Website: home-depot
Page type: delivery-shipping
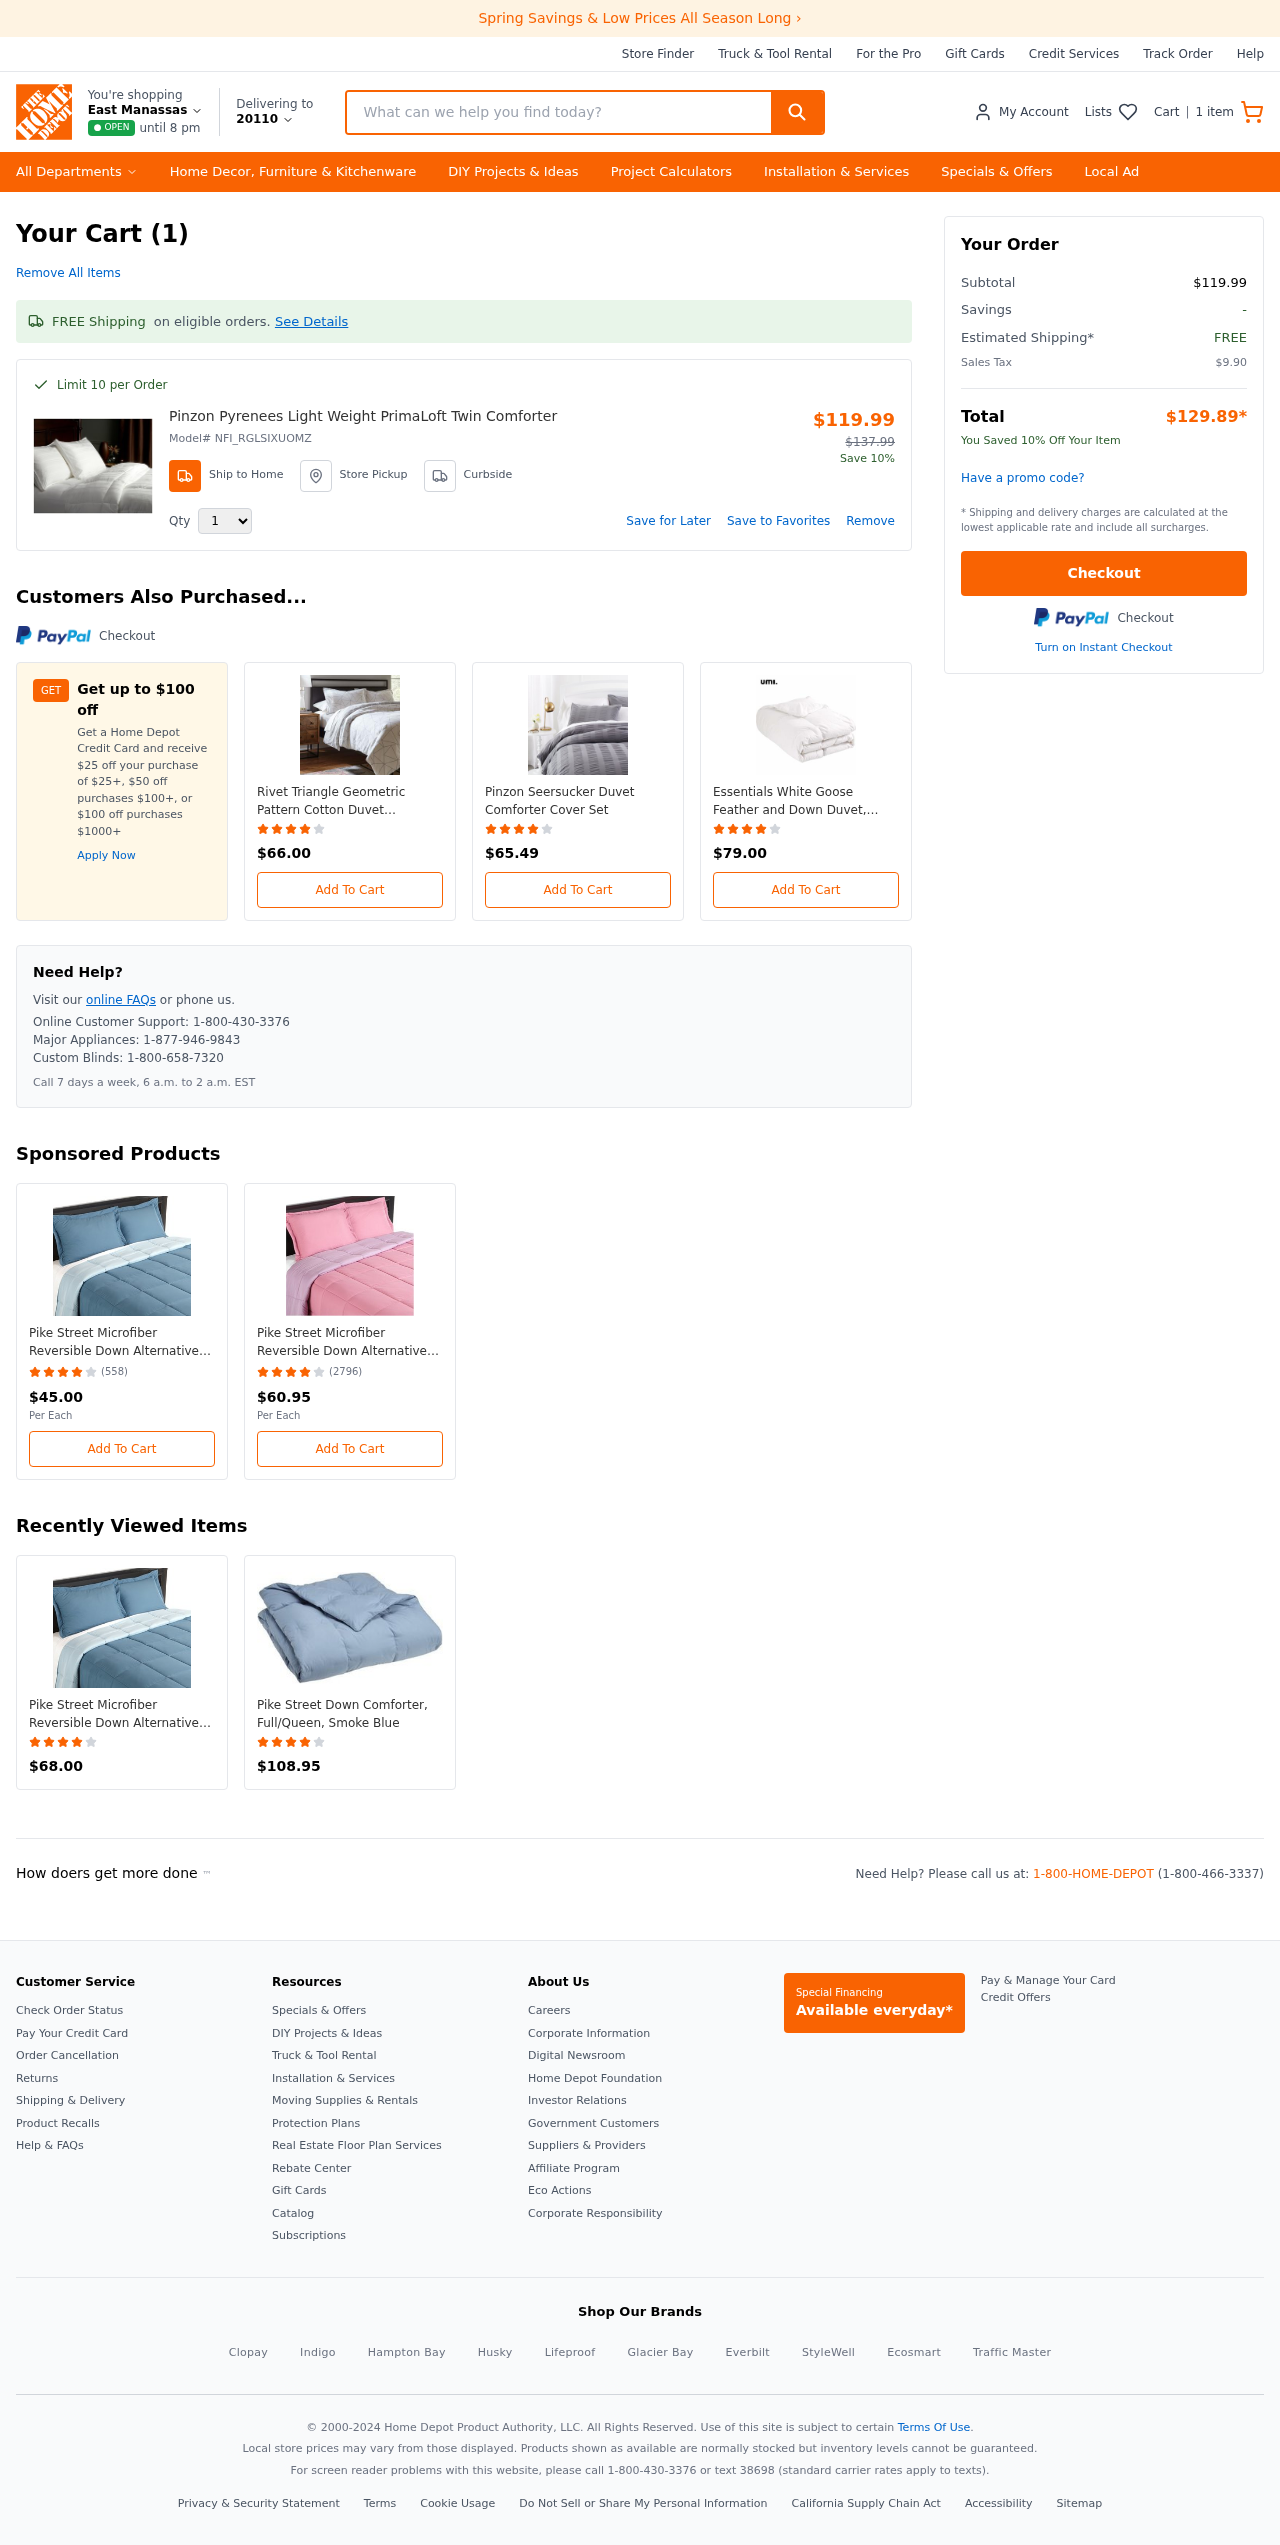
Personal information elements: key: PII_CITY_STATE
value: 20110
Product elements: key: PRODUCT1_NAME
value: Pinzon Pyrenees Light Weight PrimaLoft Twin Comforter
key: PRODUCT1_PRICE
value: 119.99
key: PRODUCT1_QUANTITY
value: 1
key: PRODUCT2_NAME
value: Rivet Triangle Geometric Pattern Cotton Duvet Comforter Cover Set
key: PRODUCT2_PRICE
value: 66
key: PRODUCT2_RATING
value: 4.9
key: PRODUCT3_NAME
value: Pinzon Seersucker Duvet Comforter Cover Set
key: PRODUCT3_PRICE
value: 65.49
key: PRODUCT3_RATING
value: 4.2
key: PRODUCT4_NAME
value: Essentials White Goose Feather and Down Duvet, Lightweight Quilt Comforter with 100% Cotton Cover, 2
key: PRODUCT4_PRICE
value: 79
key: PRODUCT4_RATING
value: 4.3
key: PRODUCT5_NAME
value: Pike Street Microfiber Reversible Down Alternative Twin Extra-Long Comforter Set, Smokey Blue/Sky
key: PRODUCT5_NUM_RATINGS
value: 558
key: PRODUCT5_PRICE
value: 45
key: PRODUCT5_RATING
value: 4.1
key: PRODUCT6_NAME
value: Pike Street Microfiber Reversible Down Alternative Twin Extra-Long Comforter Set, Pink/Lilac
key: PRODUCT6_NUM_RATINGS
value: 2796
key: PRODUCT6_PRICE
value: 60.95
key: PRODUCT6_RATING
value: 4.8
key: PRODUCT7_NAME
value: Pike Street Microfiber Reversible Down Alternative King Comforter Set, Smokey Blue/Sky
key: PRODUCT7_PRICE
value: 68
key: PRODUCT7_RATING
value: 4.4
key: PRODUCT8_NAME
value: Pike Street Down Comforter, Full/Queen, Smoke Blue
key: PRODUCT8_PRICE
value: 108.95
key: PRODUCT8_RATING
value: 4.6
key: PRODUCT1_MODEL_ID
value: NFI_RGLSIXUOMZ
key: PRODUCT1_ORIGINAL_PRICE
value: $137.99
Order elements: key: ORDER_NUM_ITEMS
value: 1
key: ORDER_NUM_ITEMS
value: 1 item
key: ORDER_SUBTOTAL
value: $119.99
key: ORDER_TAX
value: $9.90
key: ORDER_TOTAL
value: $129.89
Search elements: key: HEADER_SEARCH
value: What can we help you find today?